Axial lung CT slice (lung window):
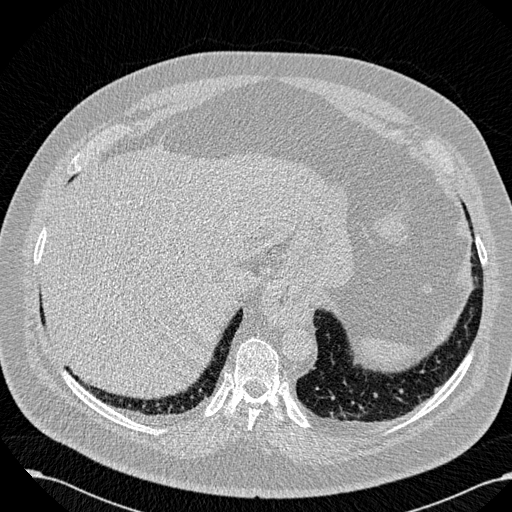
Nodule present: no